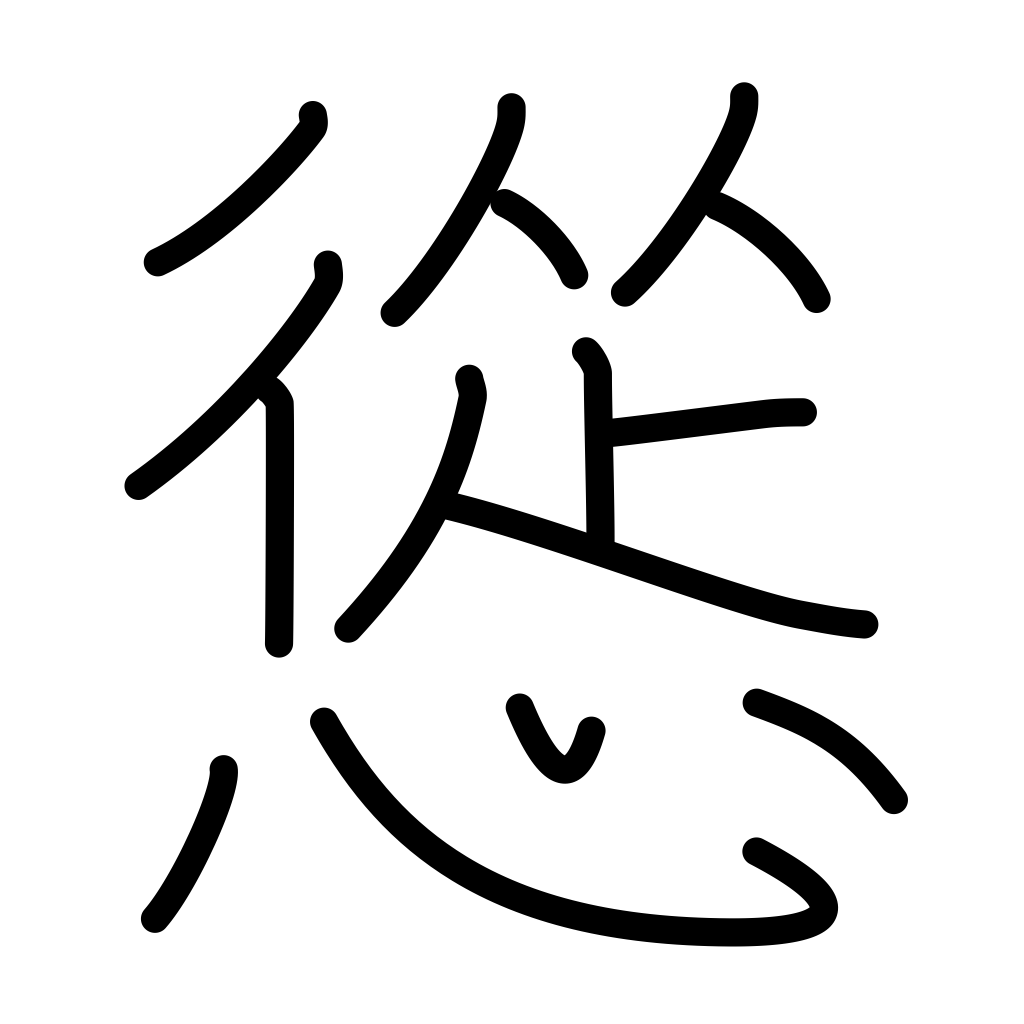
Meaning: advise, persuade